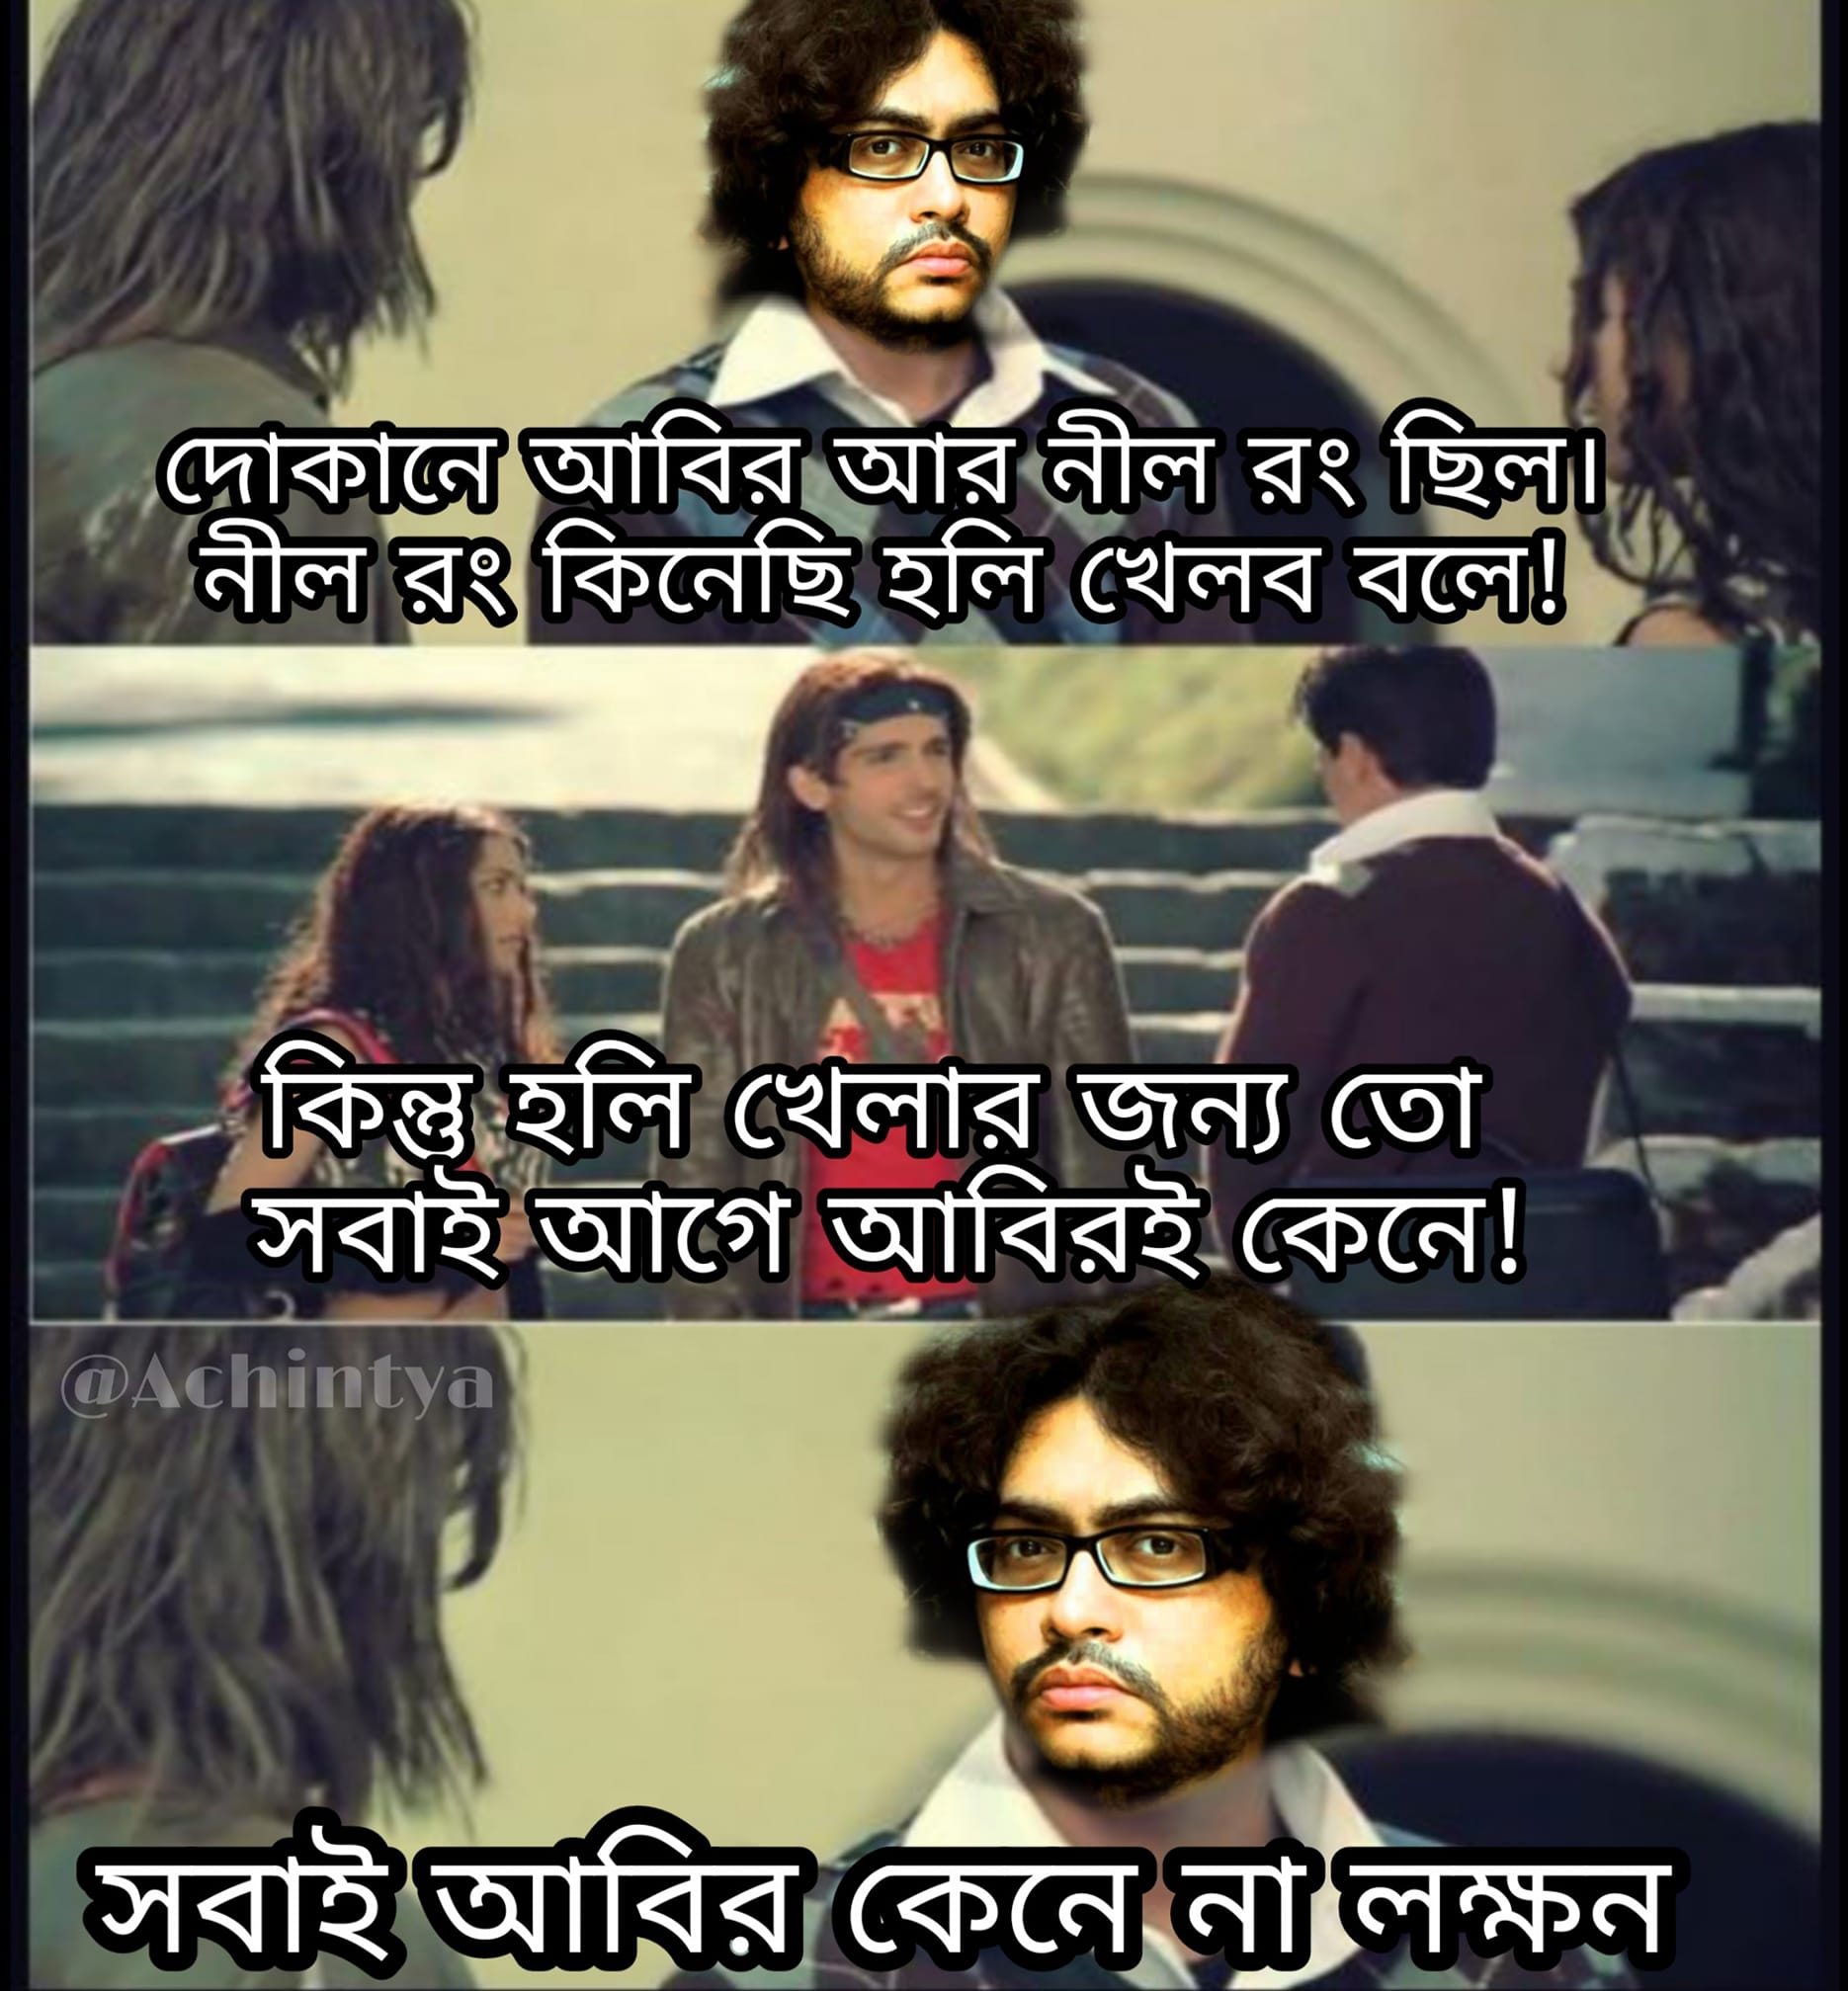
Text: দোকানে আবির আর নীল রং ছিল । নীল রং কিনেছি হলি খেলব বলে ! কিন্তু হলি খেলার জন্য তো সবাই আগে আবিরই কেনে ! সবাই আবির কেনে না লক্ষন
Label: Non Hate